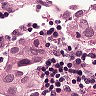
Metastatic tissue present: yes